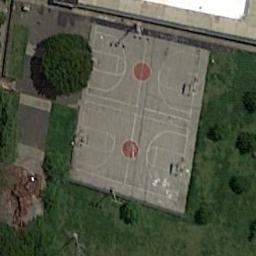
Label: basketball_court